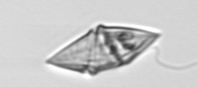
Label: Gyrodinium